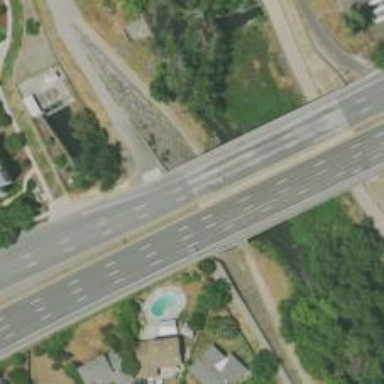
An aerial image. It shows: Bridge for trunk highway with expressway access.